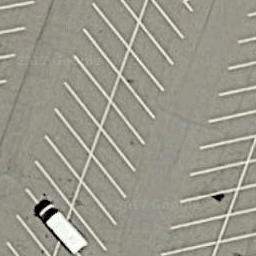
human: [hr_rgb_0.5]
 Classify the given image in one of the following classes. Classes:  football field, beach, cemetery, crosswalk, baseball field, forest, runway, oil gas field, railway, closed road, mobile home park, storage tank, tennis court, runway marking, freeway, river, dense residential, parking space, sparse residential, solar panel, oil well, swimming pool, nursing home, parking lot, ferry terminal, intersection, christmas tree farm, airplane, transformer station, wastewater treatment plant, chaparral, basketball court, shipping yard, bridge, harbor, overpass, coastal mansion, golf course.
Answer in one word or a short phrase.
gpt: parking space